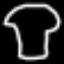
Label: mushroom